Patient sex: M
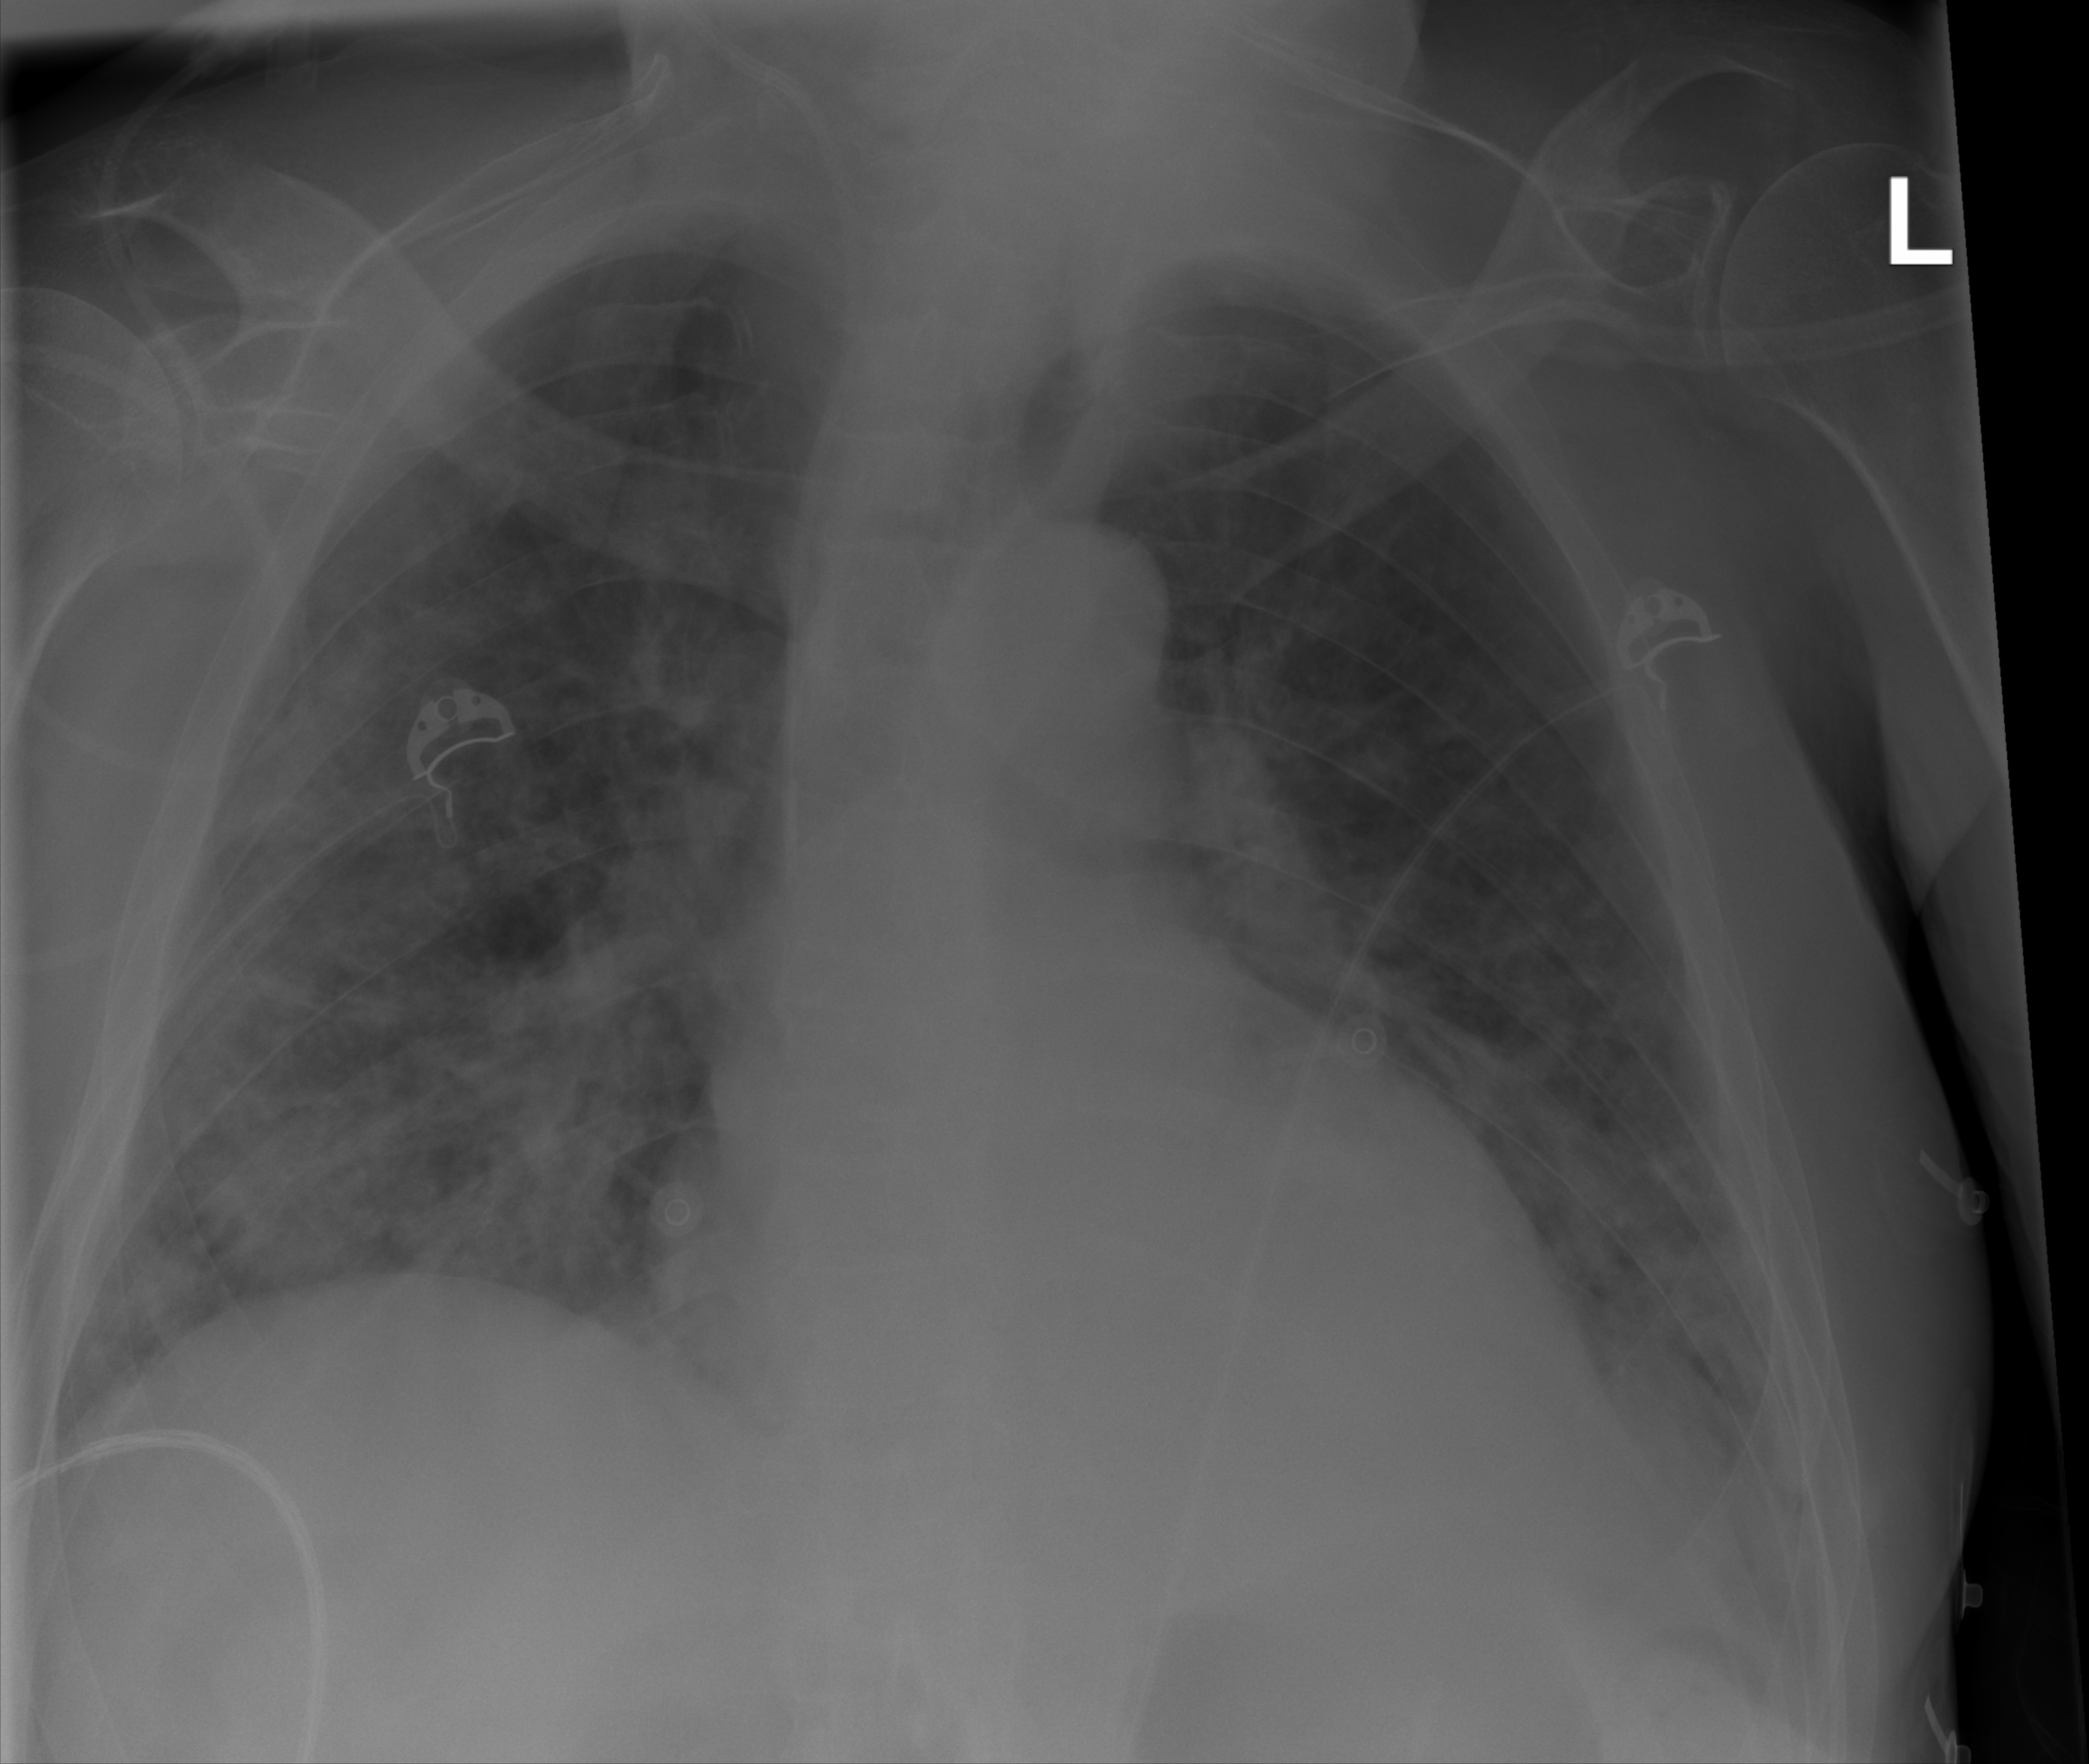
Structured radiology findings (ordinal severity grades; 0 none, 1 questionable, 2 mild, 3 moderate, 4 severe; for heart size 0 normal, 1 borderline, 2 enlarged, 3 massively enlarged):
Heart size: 0
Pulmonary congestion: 0
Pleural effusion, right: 0
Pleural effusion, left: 2
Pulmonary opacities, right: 3
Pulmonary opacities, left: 2
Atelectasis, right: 3
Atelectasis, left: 2